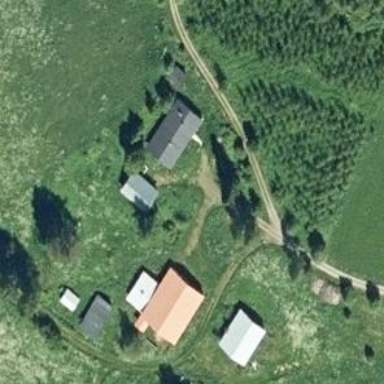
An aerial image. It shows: Farmyard area.